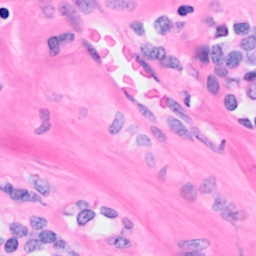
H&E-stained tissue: Breast